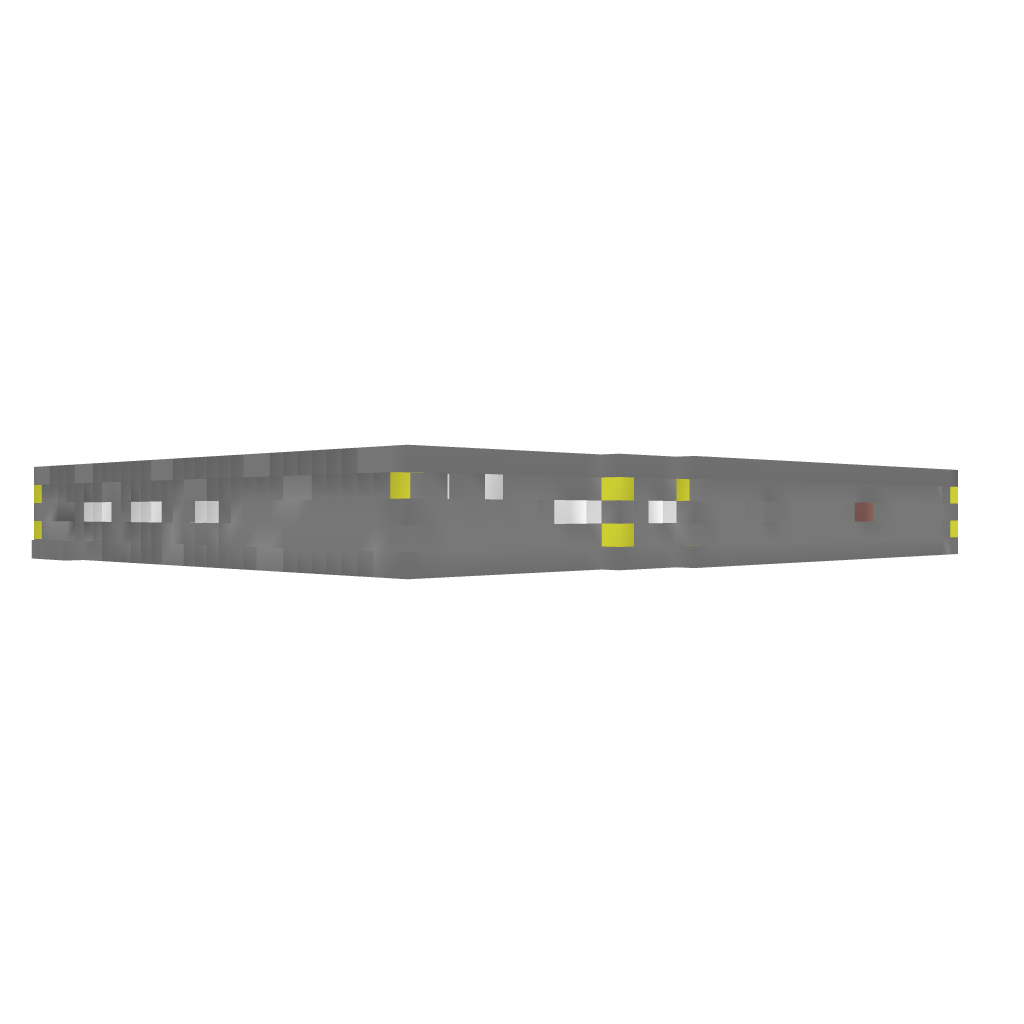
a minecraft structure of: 10 pin bowling alley bad low quality